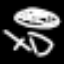
Label: donut